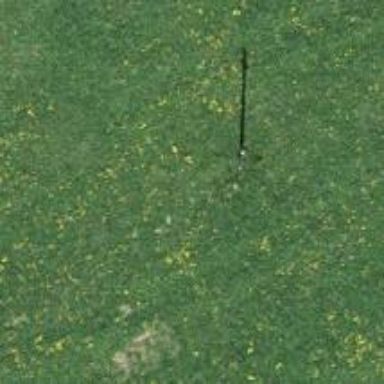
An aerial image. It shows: Power pole.